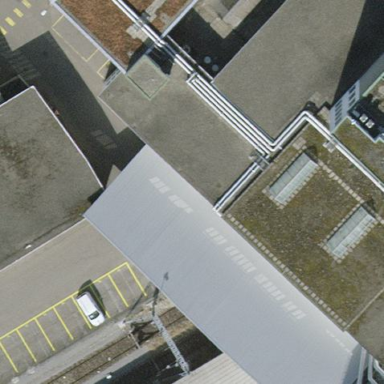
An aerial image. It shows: View of roof of building.